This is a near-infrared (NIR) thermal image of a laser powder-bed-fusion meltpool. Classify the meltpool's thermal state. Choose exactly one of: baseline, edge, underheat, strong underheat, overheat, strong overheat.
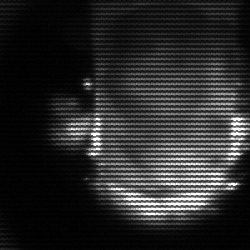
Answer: baseline